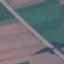
Land use / land cover class: Highway